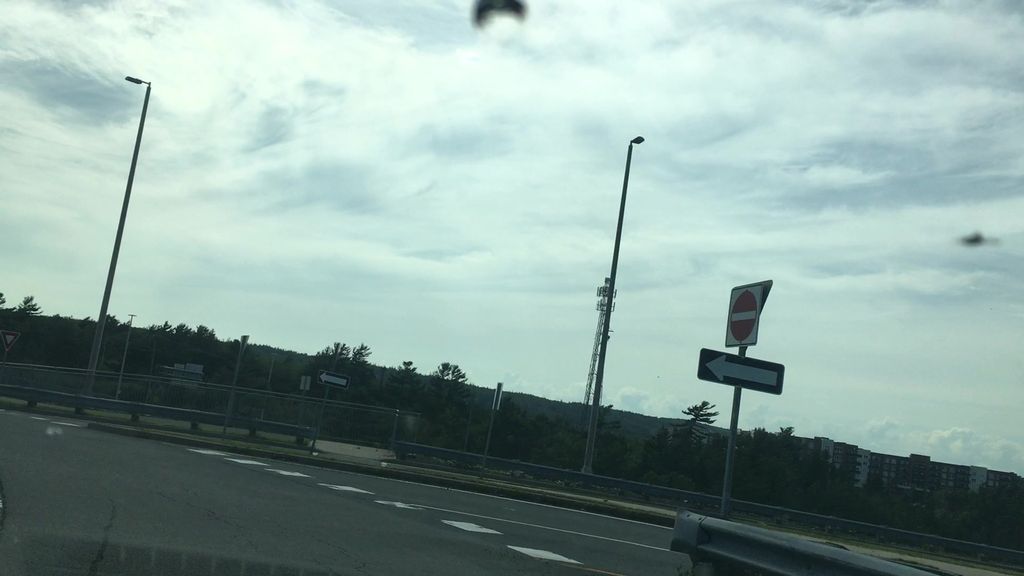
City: halifax